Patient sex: M
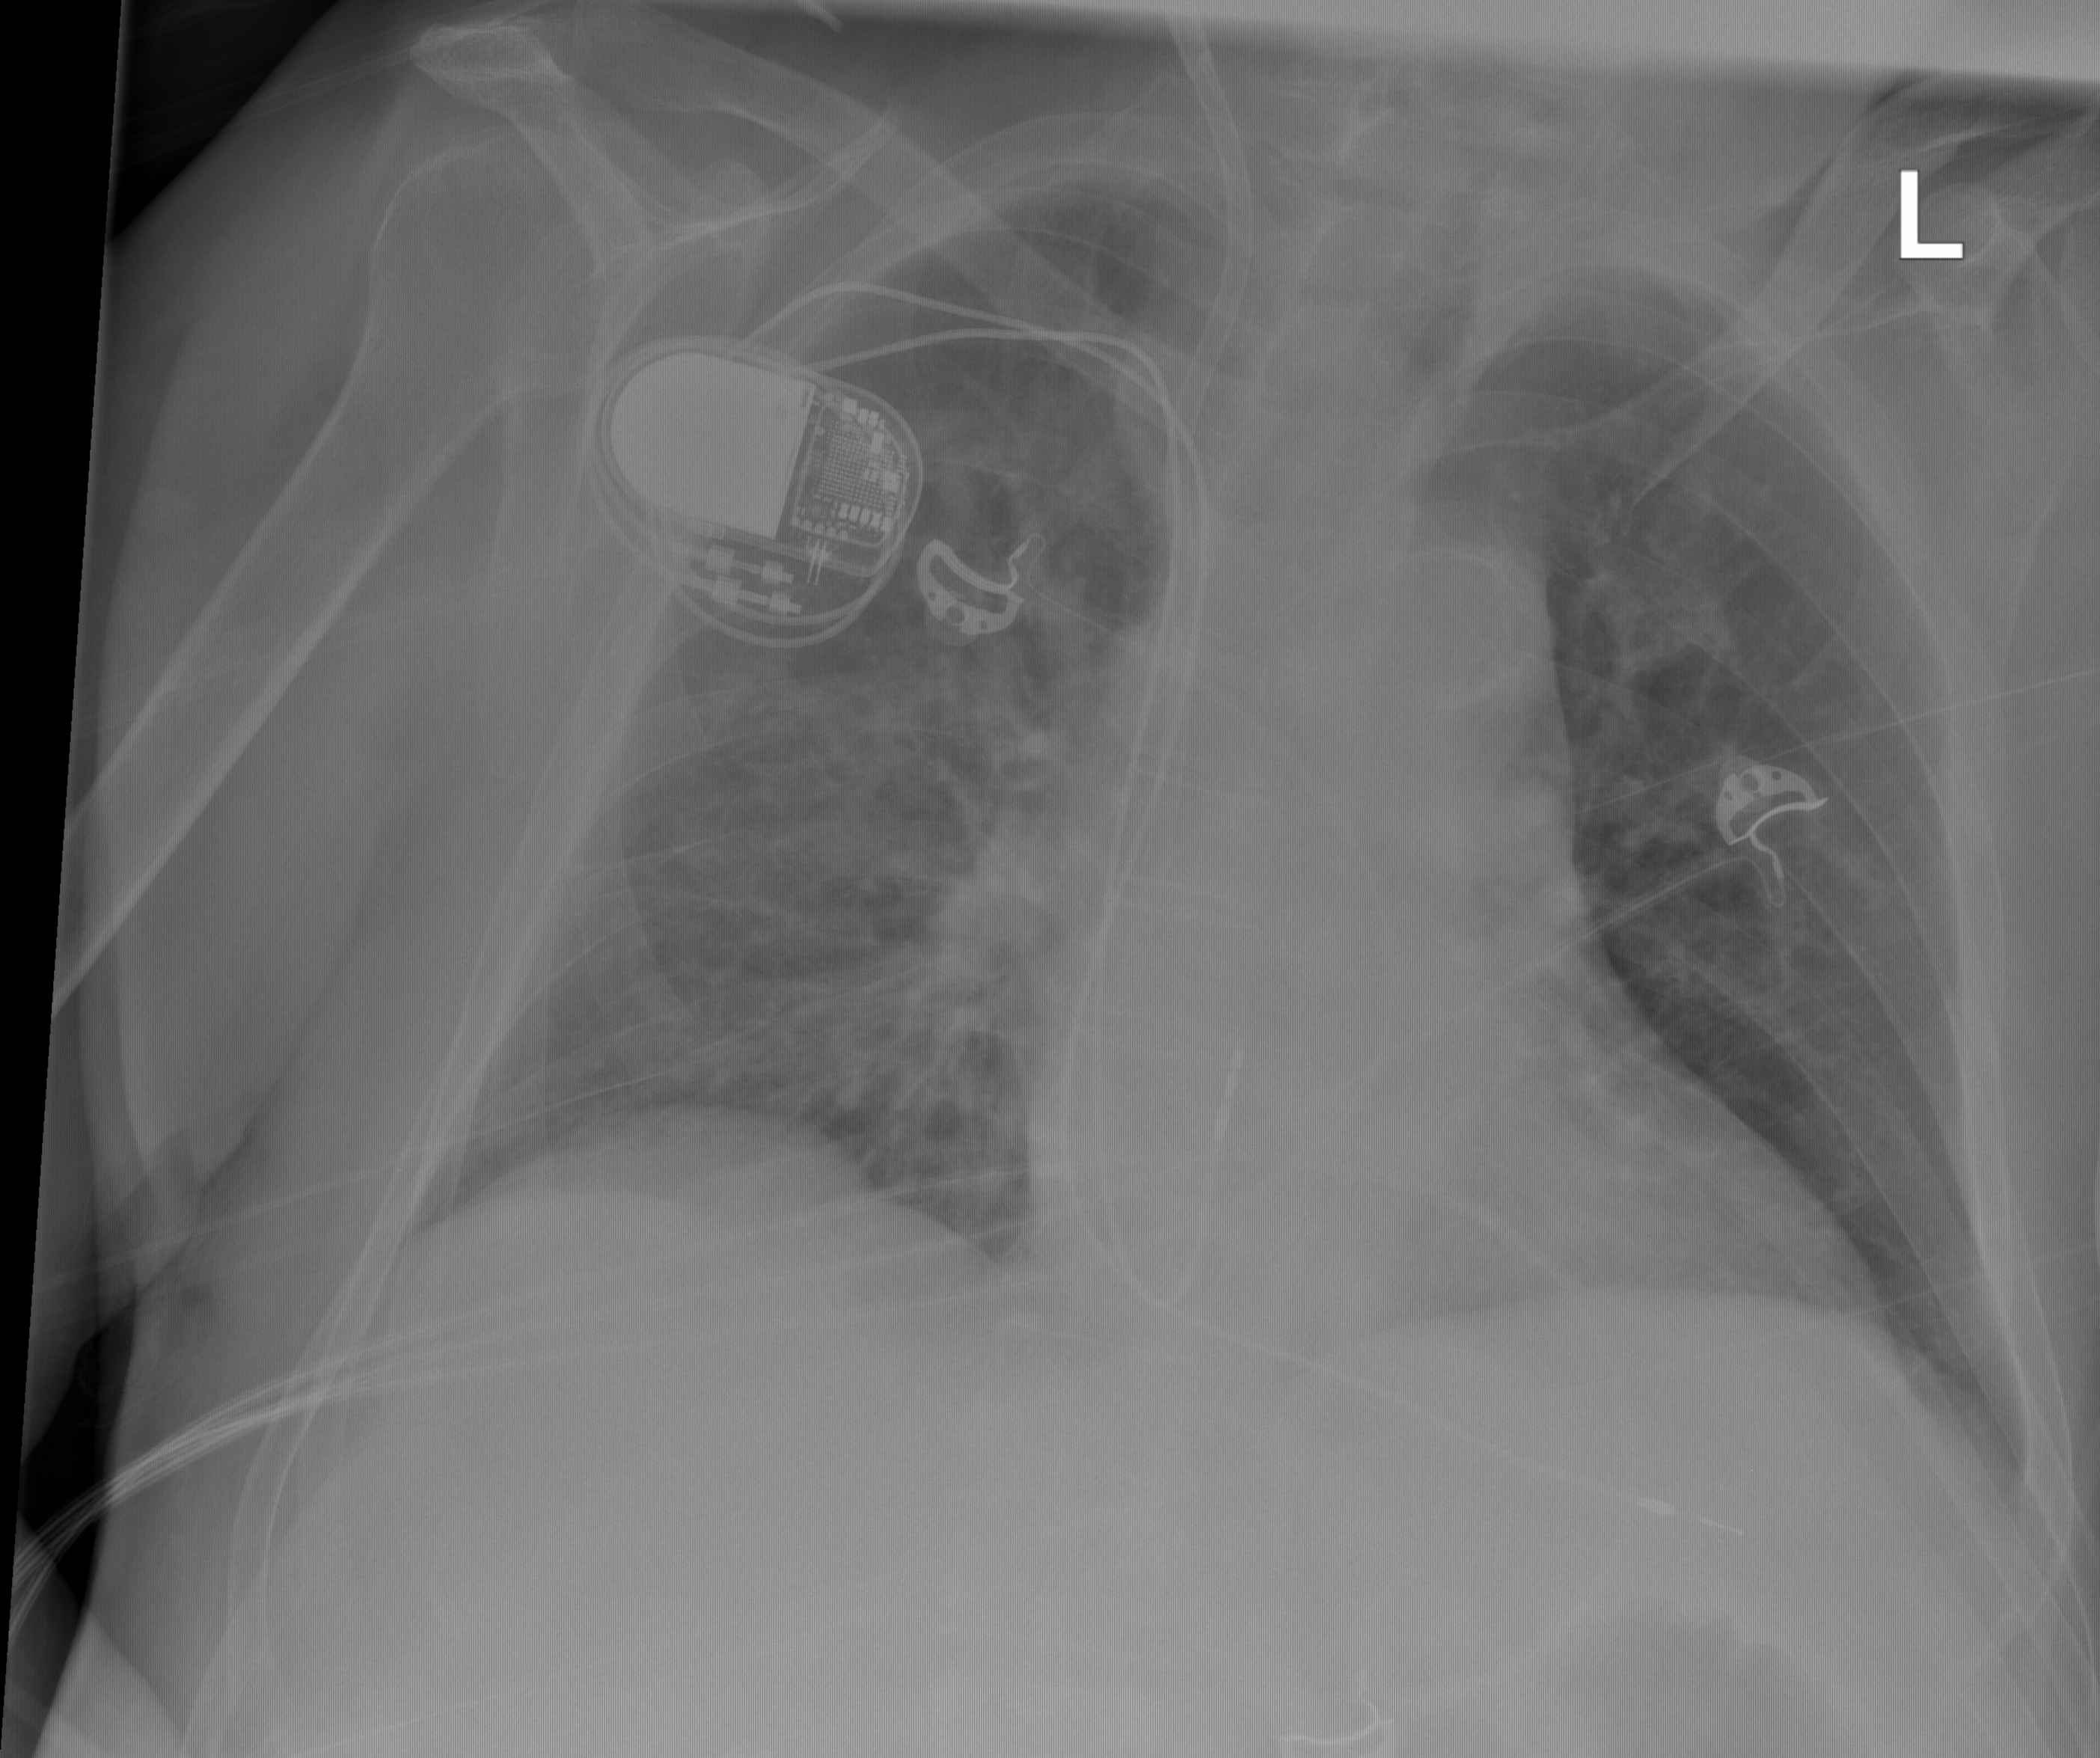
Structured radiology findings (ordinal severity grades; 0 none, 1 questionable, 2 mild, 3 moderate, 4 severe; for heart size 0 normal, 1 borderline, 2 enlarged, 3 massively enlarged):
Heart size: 0
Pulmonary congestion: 0
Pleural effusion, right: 0
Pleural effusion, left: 0
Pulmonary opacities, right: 1
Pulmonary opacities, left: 0
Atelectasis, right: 0
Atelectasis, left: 0